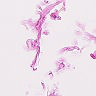
Metastatic tissue present: no